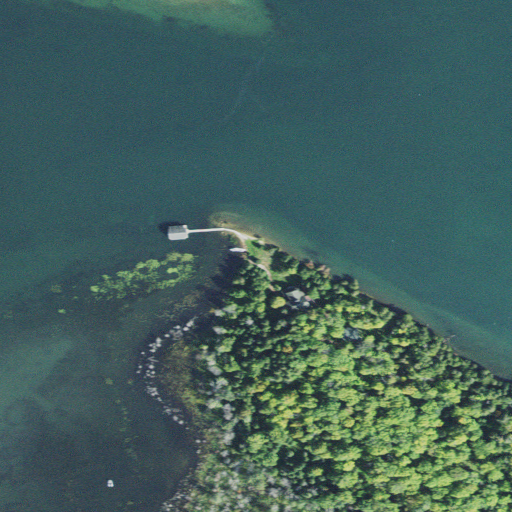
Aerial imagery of cape in Michigan named Wisner Point containing open water, mixed forest, deciduous forest, woody wetlands, evergreen forest, open development, barren land, and herbaceous wetlands